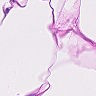
Metastatic tissue present: no